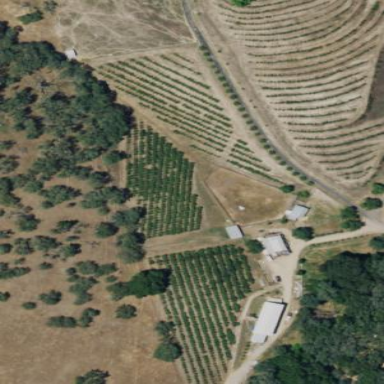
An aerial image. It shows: Vineyard where grapes are grown.